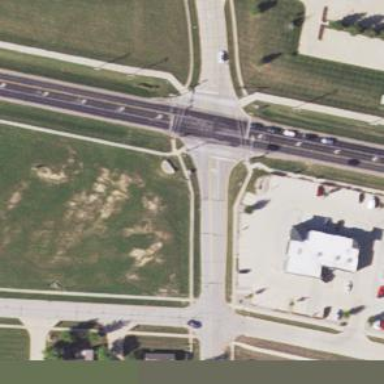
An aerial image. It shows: Footway crossing.